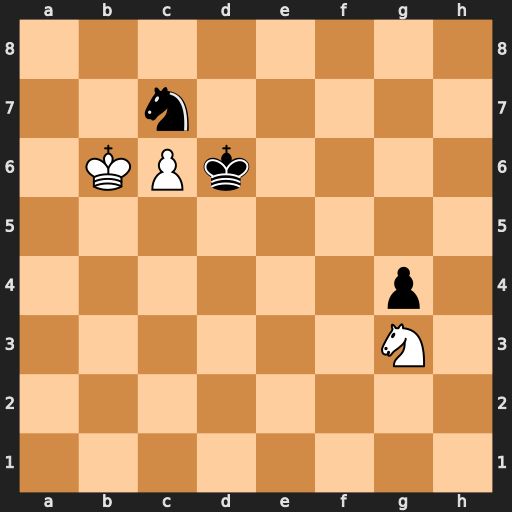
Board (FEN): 8/2n5/1KPk4/8/6p1/6N1/8/8
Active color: w
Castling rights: -
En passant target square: -
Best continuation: Nf5+ Ke5 Kxc7